Field crop: maize
Growth stage: 1
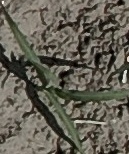
Species: sorghum